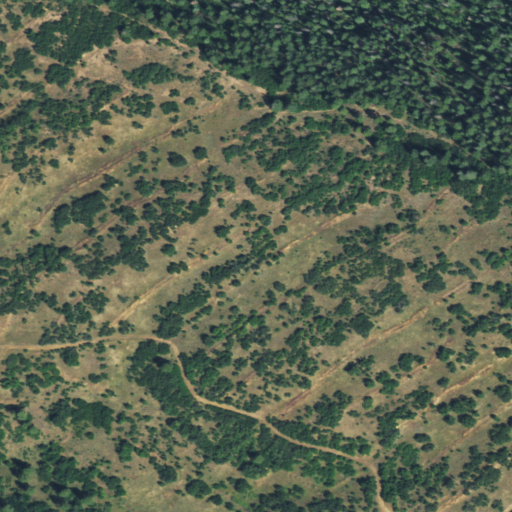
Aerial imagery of mountain in Colorado named Abeyta Mesa containing shrub, evergreen forest, and woody wetlands